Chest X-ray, PA view. Patient: 56 years old, sex M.
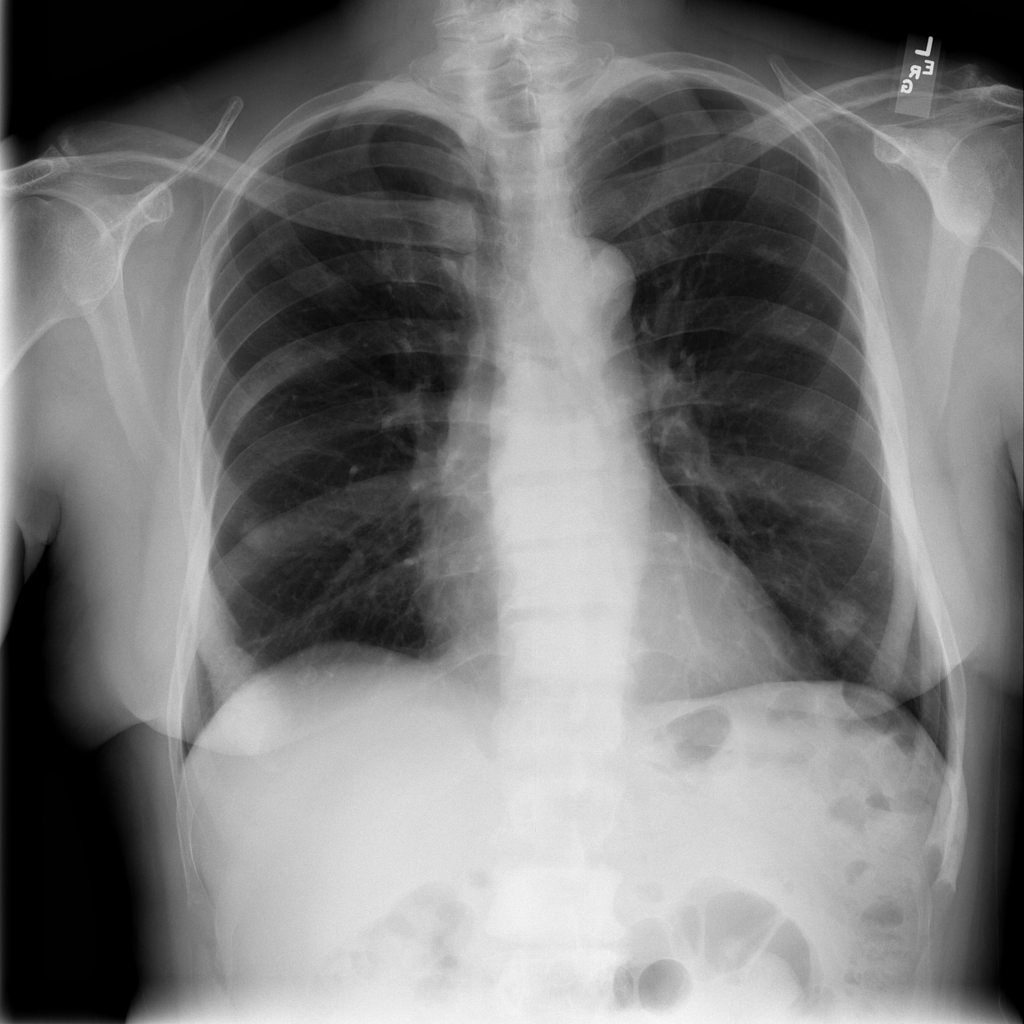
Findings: Effusion